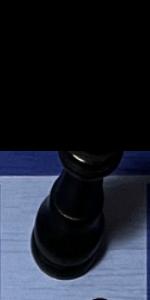
Label: King_Black